Question: How can I make the listView like in the following ScreenShot

It is transparent and when press item it becomes light white.
Thanks in advance
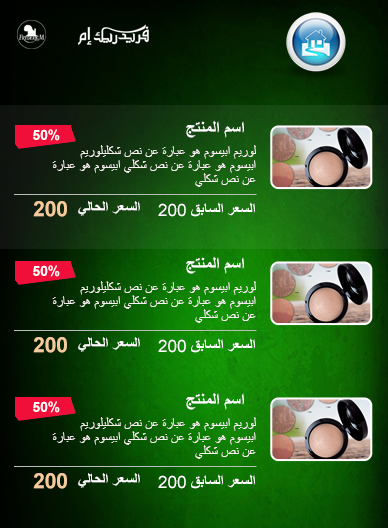
Answer: You can create a drawable file to put as the background for the listview item.
drawable/custom_background.xml
'''
<?xml version="1.0" encoding="utf-8"?>
<selector xmlns:android="http://schemas.android.com/apk/res/android">
<item android:drawable="@color/white" android:state_pressed="true"/>
<item android:drawable="@color/transparent"/>
</selector>
'''
In your styles.xml file,
'''
<resources xmlns:android="http://schemas.android.com/apk/res/android">
...
<!-- Colors -->
<color name="white">#FFFFFFFF</color>
<color name="transparent">#<PHONE></color>
</resources>
'''
In list view adapter,
'''
public View getView(final int position, final View convertView, final ViewGroup parent) {
View view = convertView;
...
view.setBackgroundResource(R.drawable.custom_background);
}
'''
Just tried it. It works.